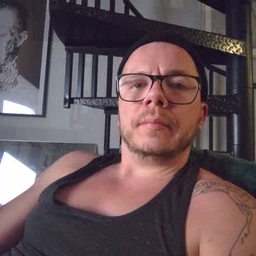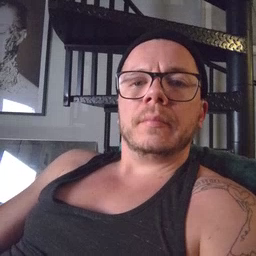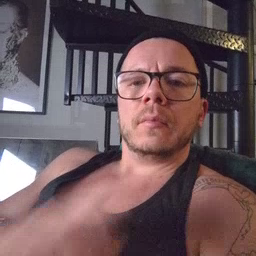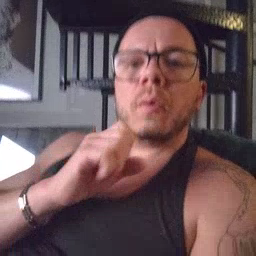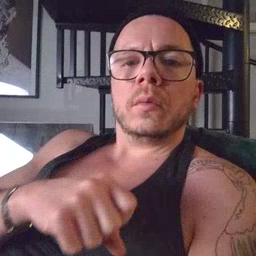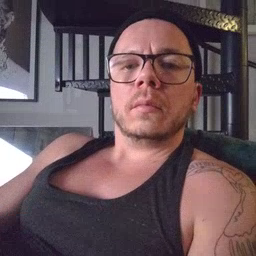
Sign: old